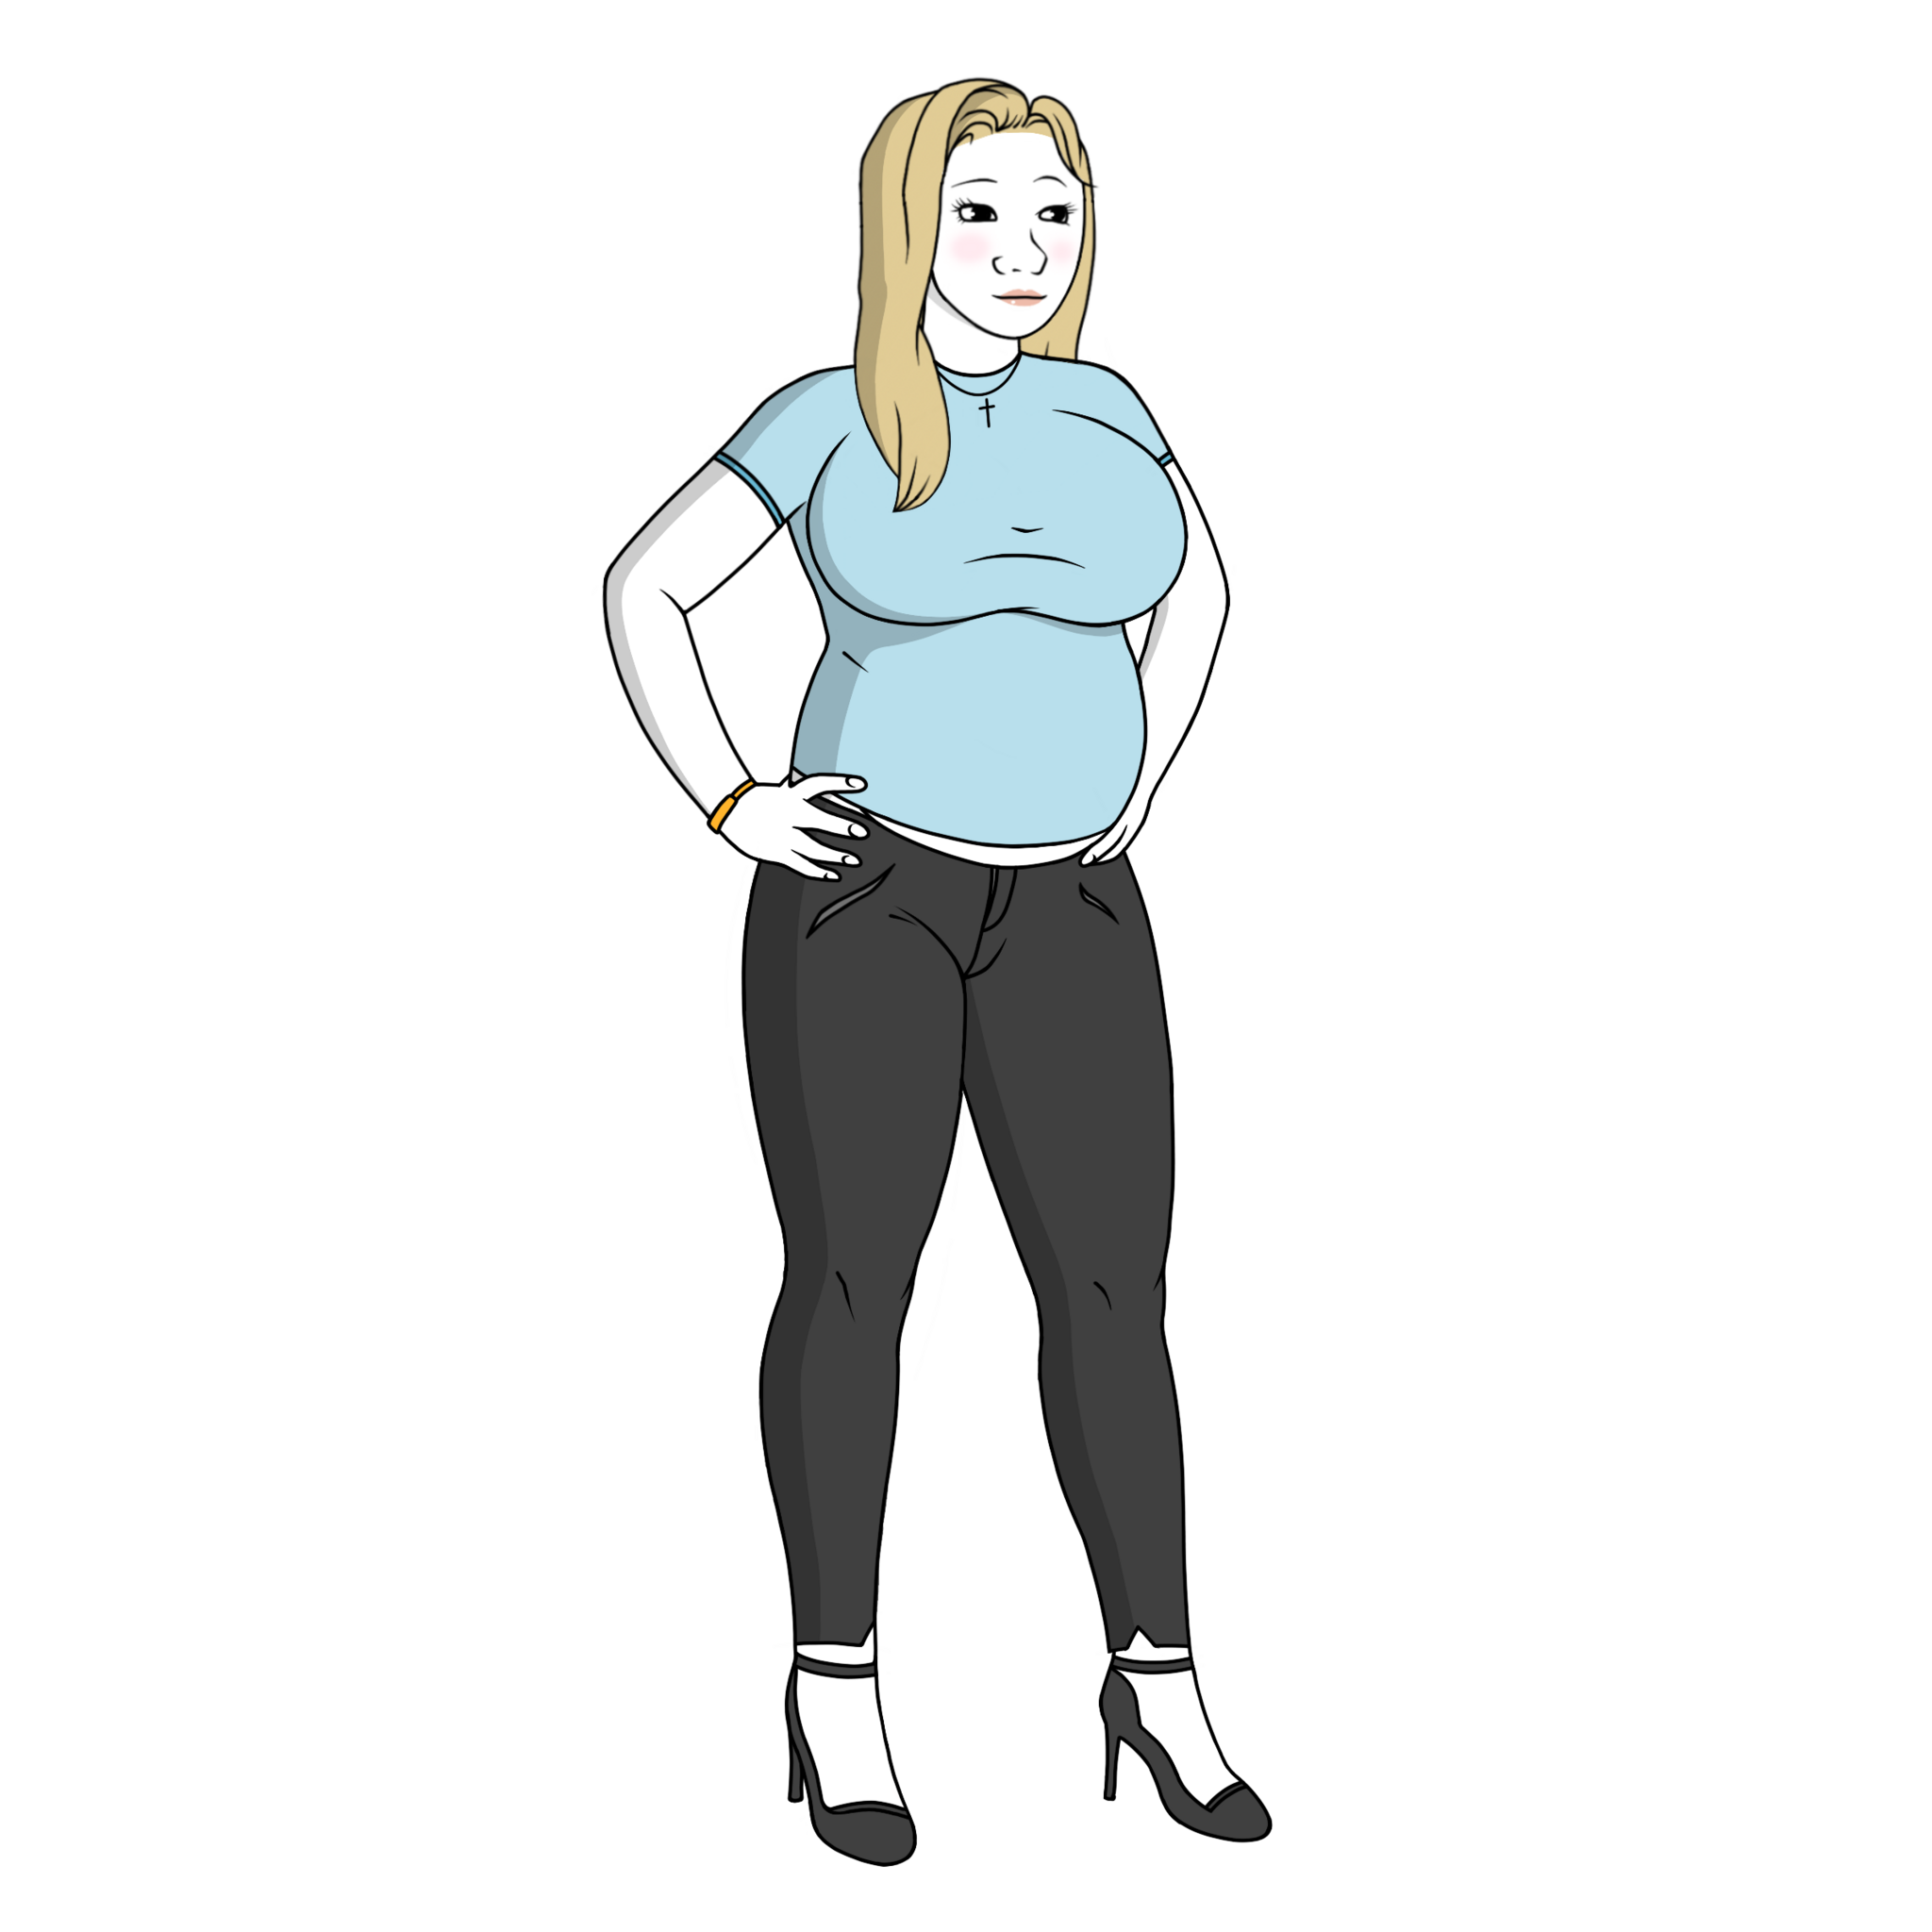
Label: 5_Trad_Wife